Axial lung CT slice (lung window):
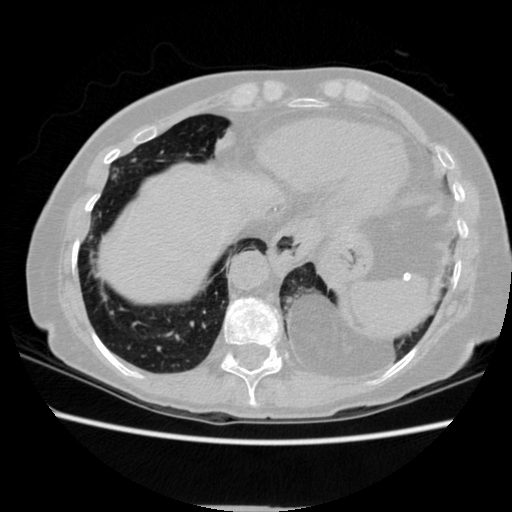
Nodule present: no